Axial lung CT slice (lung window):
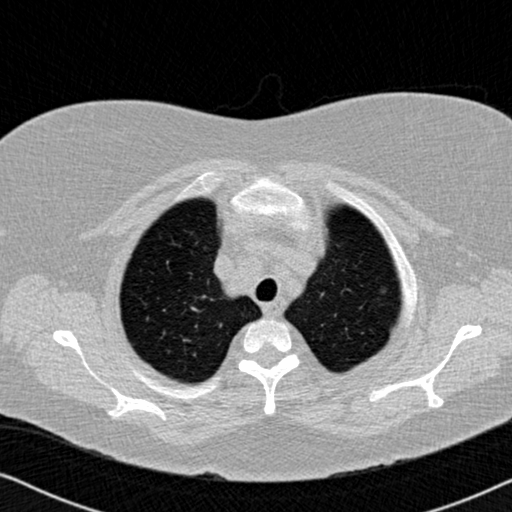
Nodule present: yes
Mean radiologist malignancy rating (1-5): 3